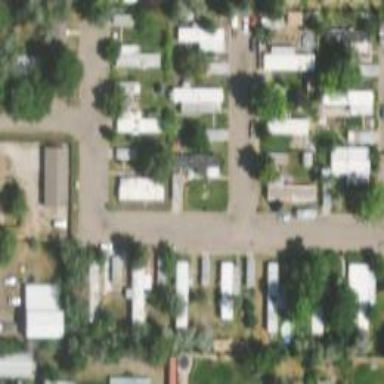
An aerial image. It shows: Residential area with mobile homes.